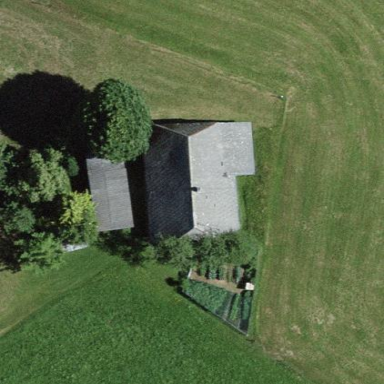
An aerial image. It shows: Farm building.